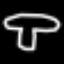
Label: mushroom